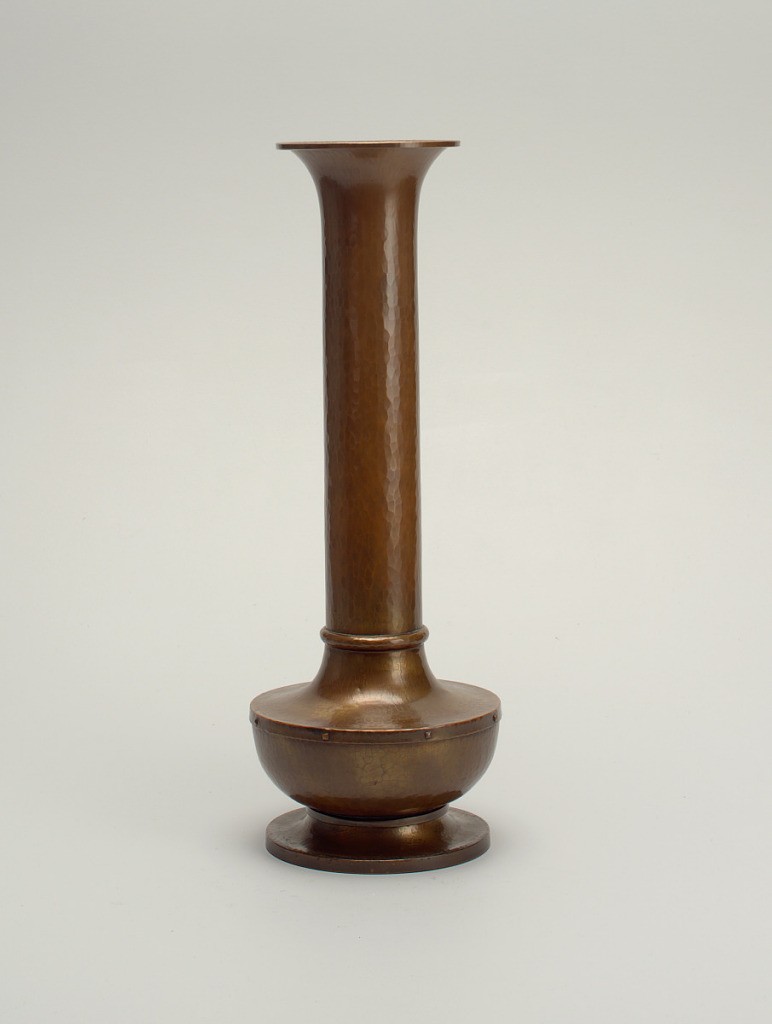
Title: American Beauty
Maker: Roycroft Shops, East Aurora, NY, 1895 – 1938
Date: ca. 1912
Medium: Copper
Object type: Vase
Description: Large hammered copper vase with an elongated neck with flared lip and riveted band around the bulbous bottom resting on flared foot.